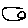
Label: circle